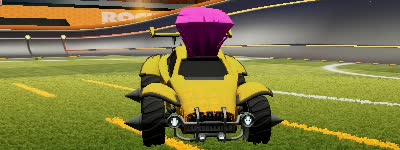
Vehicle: octane